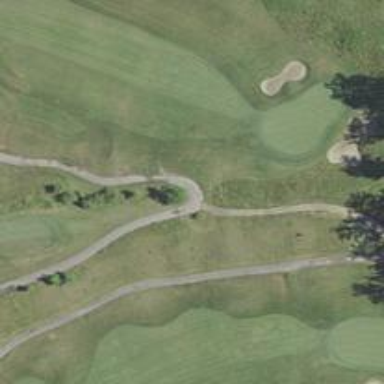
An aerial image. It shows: Service road designated as golf cart path.